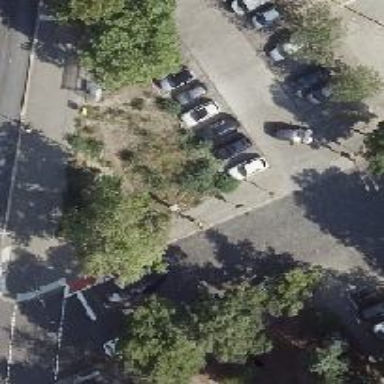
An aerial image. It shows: Taxi stand.